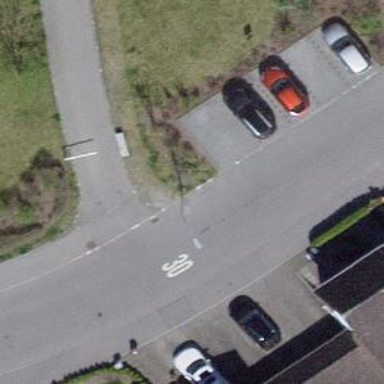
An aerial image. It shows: Parking available on the street side.